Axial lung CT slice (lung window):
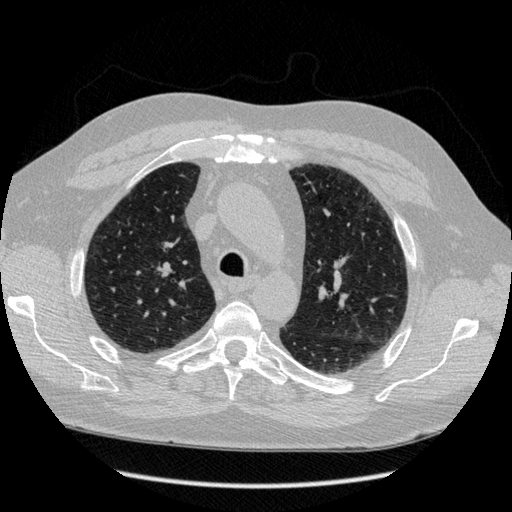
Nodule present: no